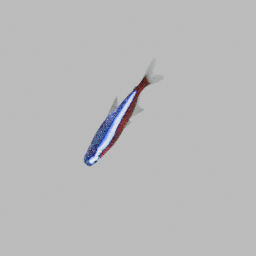
Label: animals